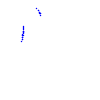
Particle: kaon